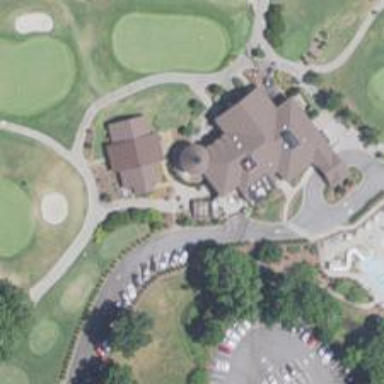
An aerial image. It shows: Pathway for golfing.